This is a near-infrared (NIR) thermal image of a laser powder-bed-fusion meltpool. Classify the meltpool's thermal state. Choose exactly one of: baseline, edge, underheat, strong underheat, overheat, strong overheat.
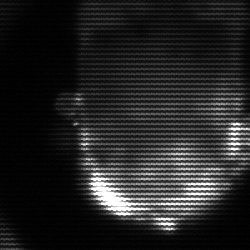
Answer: baseline